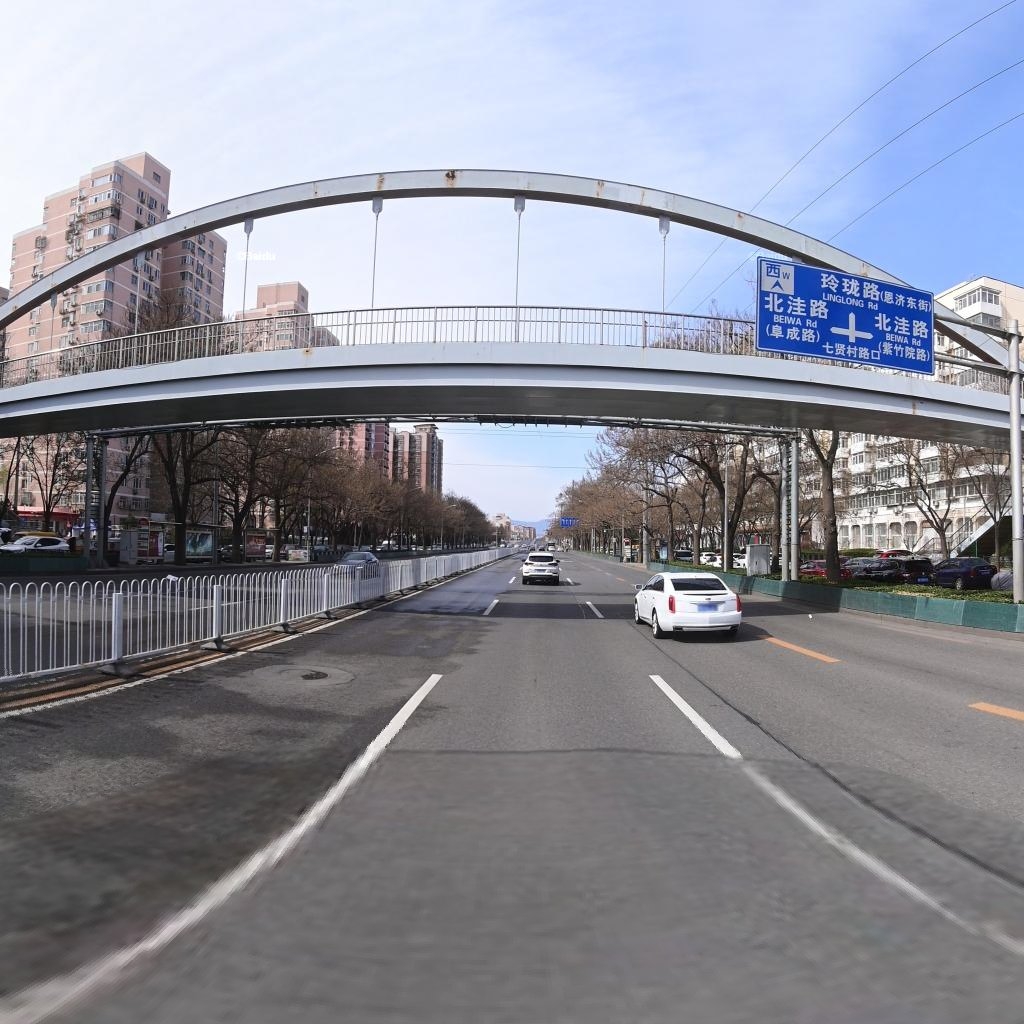
Region: Haidian
Road damage annotations: longitudinal patch, manhole cover, longitudinal patch